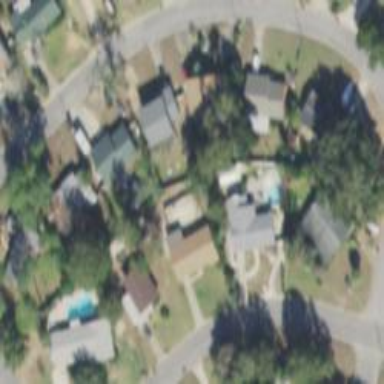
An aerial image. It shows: This residential area consists of single-family homes.